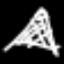
Label: The Eiffel Tower